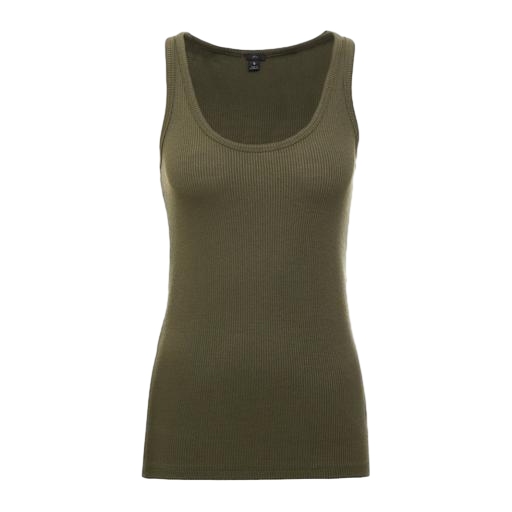
green rib tank, longline vest, slim scoop tank, white background